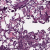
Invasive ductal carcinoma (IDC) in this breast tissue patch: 0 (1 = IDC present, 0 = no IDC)